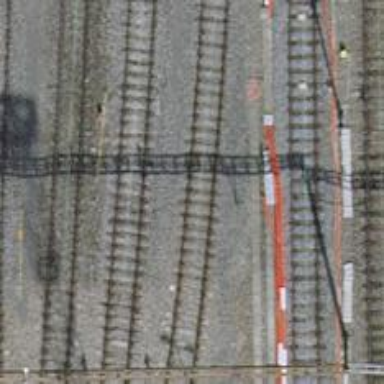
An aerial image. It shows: Railway yard with electrified tracks and single track.